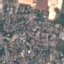
Land use / land cover: Residential